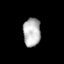
Tissue: lung
Cell type: Epithelial cells
Senescence score: 0.2129
Nuclear area (px): 482
Mean DAPI intensity: 184.718